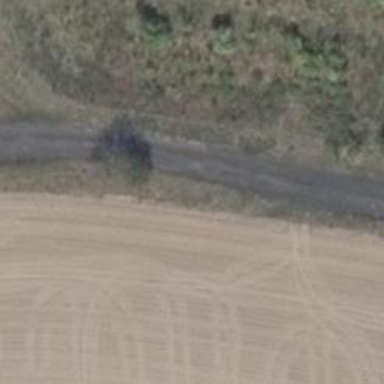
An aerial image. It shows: Gravel track with grade 3 tracktype.